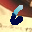
Label: 6